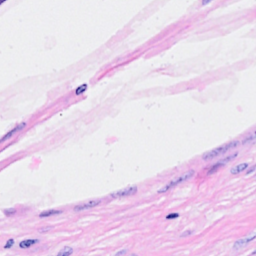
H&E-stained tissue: Breast